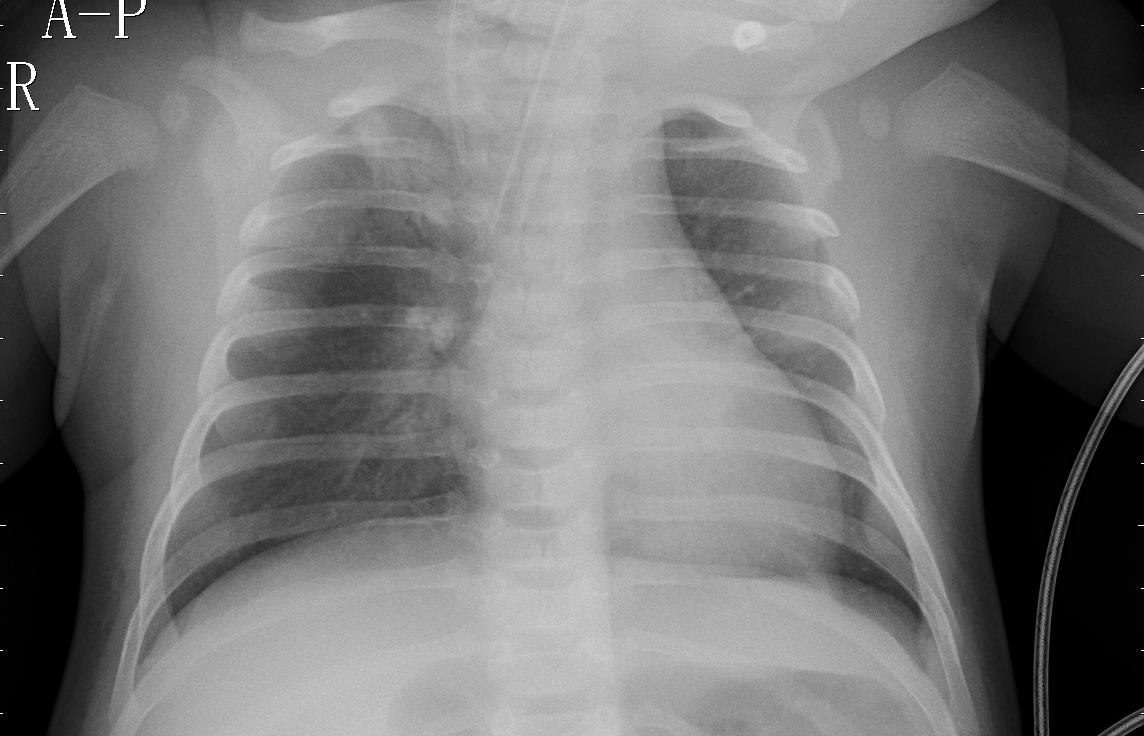
Diagnosis: PNEUMONIA